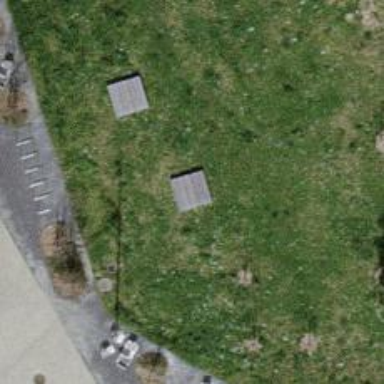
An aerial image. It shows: Picnic table located in leisure land area.